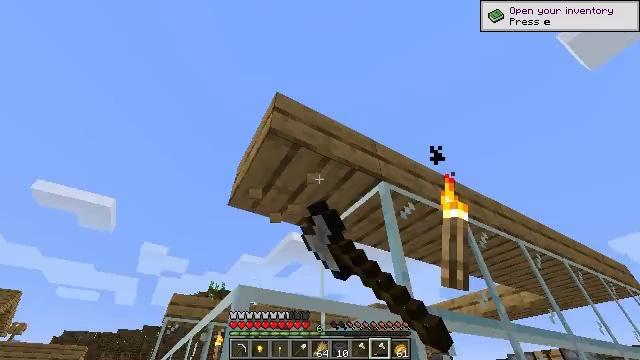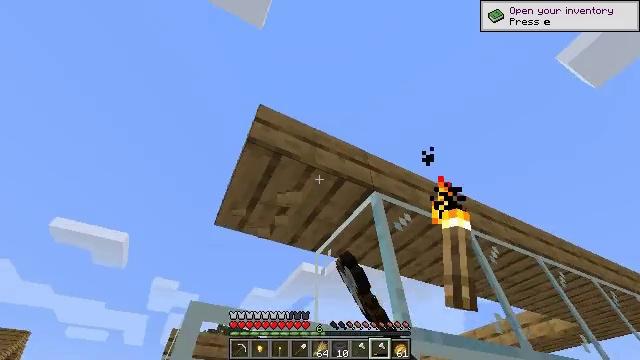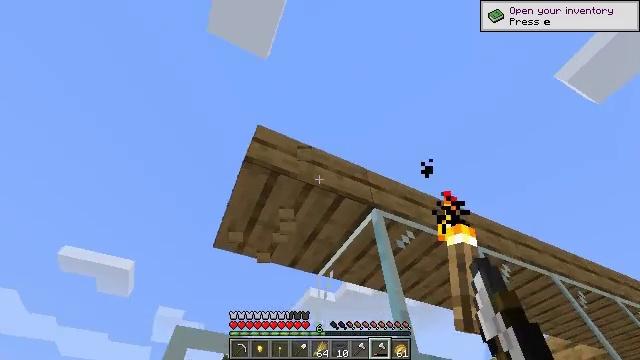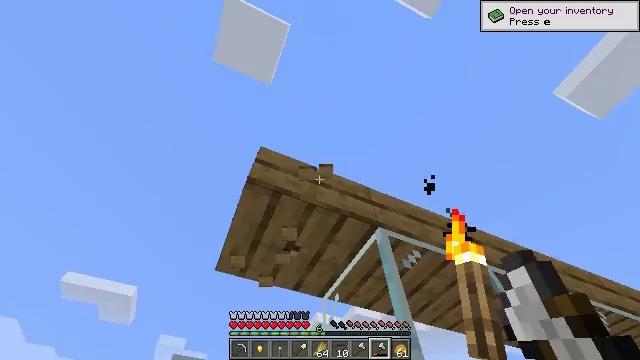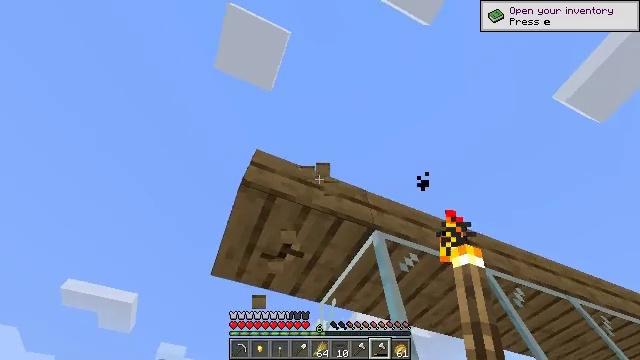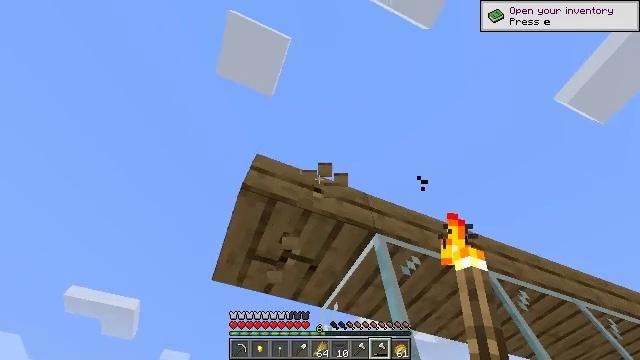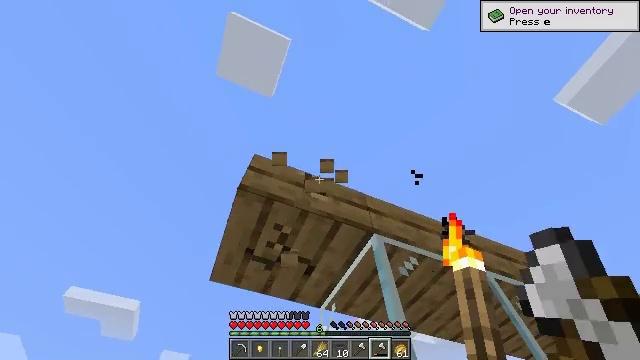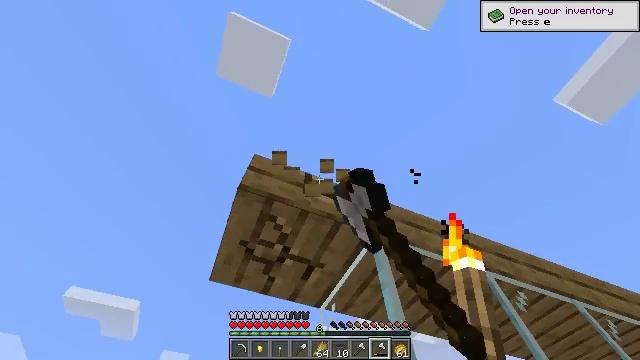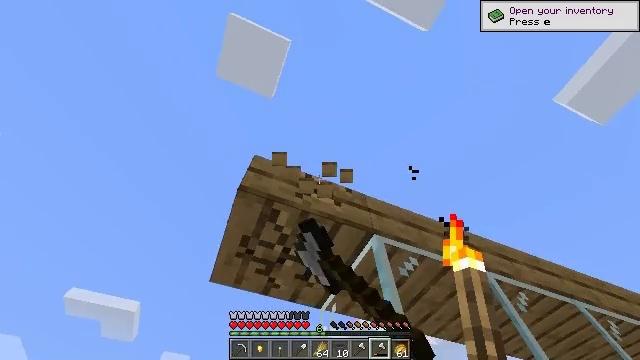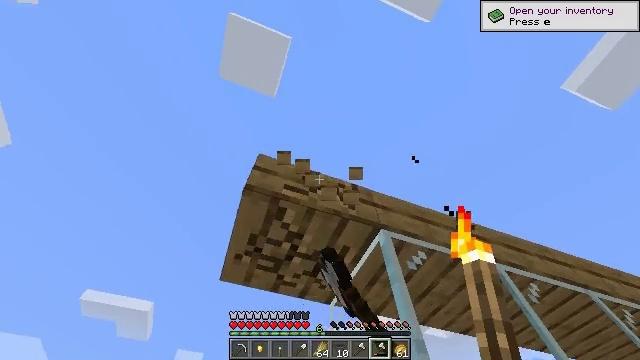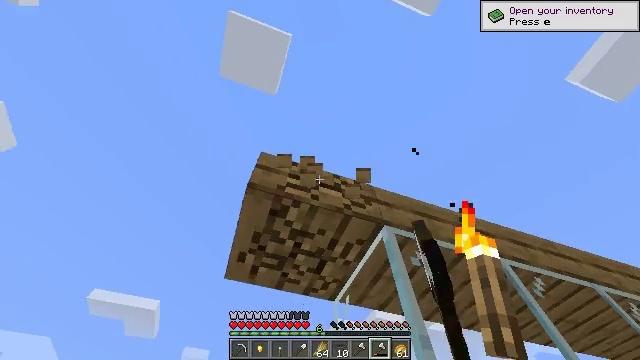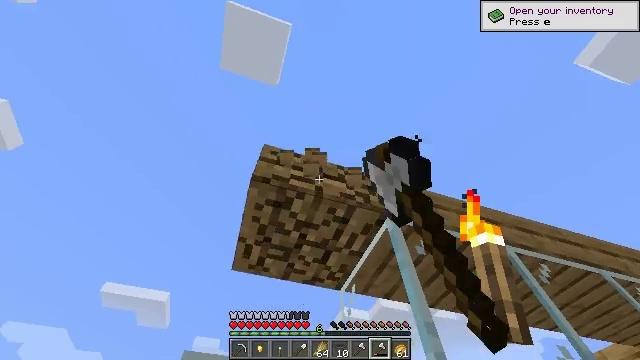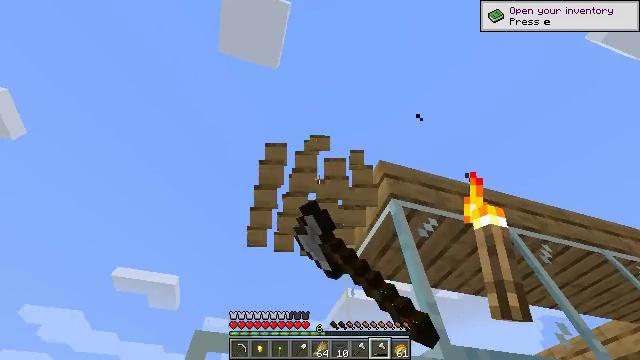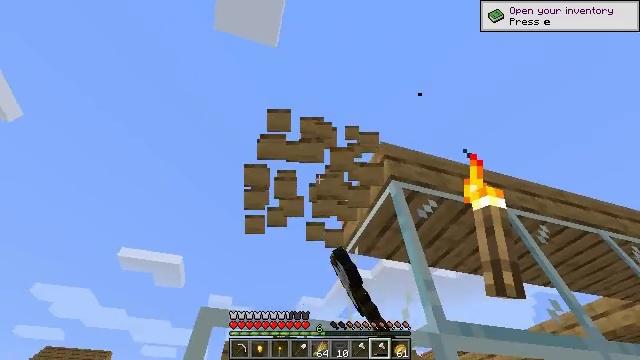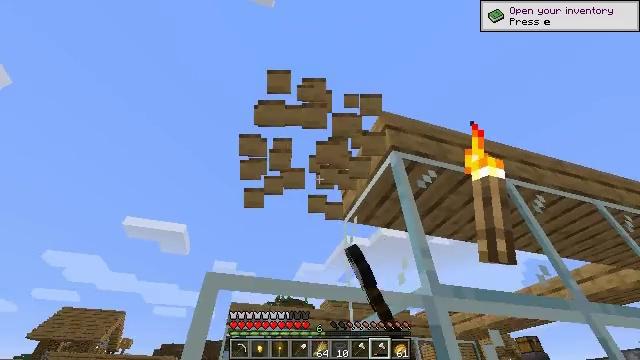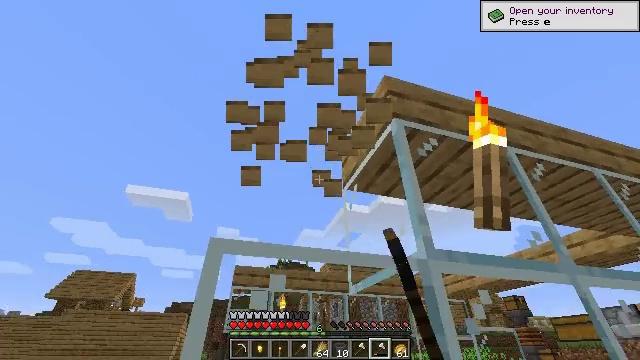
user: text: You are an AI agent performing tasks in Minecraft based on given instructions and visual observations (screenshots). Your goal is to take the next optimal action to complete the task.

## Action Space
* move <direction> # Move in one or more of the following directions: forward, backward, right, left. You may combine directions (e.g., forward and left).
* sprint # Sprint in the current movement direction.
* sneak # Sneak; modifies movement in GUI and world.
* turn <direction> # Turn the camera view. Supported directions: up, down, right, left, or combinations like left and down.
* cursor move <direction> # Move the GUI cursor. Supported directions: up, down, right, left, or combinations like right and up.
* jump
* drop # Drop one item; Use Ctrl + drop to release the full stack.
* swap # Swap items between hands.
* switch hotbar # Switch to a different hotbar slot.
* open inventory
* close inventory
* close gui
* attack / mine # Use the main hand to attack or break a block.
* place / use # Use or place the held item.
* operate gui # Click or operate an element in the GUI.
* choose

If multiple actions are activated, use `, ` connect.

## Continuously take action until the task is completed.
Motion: motion action
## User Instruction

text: Attack the oak slab to collect it.
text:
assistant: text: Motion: turn left and up, attack / mine
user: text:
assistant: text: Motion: turn left and up, attack / mine
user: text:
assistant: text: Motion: turn left and up, attack / mine
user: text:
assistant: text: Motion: turn up, attack / mine
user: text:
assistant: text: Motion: attack / mine
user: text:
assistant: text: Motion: attack / mine
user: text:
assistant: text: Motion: attack / mine
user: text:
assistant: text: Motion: attack / mine
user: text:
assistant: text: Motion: turn left, attack / mine
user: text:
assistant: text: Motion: turn left, attack / mine
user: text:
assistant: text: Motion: turn left and down, attack / mine
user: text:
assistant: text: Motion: turn left and down, attack / mine
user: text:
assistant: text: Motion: turn down, attack / mine
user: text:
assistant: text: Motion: turn down, attack / mine
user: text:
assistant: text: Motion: turn down, attack / mine
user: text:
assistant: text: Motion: turn left and down, attack / mine
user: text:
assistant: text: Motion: attack / mine